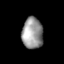
Tissue: skin
Cell type: T cells
Senescence score: 0.708
Nuclear area (px): 642
Mean DAPI intensity: 150.879